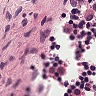
Metastatic tissue present: no